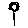
Label: flower